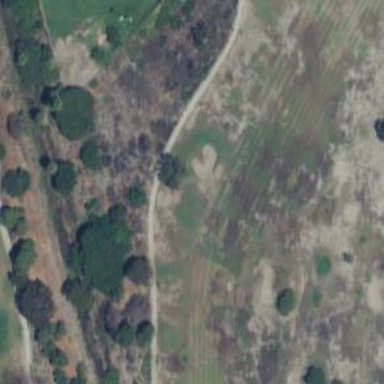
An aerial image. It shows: Golf fairway in the image.